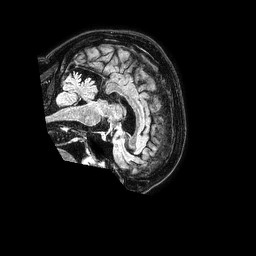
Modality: FLAIR
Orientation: sagittal
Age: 76
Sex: female
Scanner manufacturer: philips
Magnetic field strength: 1.5 T
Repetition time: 4.8 s
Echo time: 0.3 s